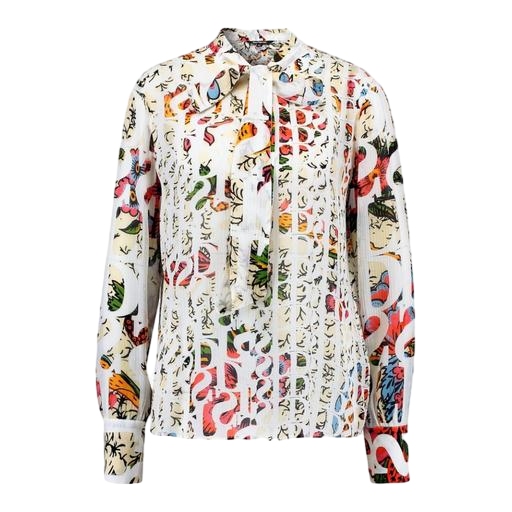
multicolor mademoiselle shirt, multicolor slim-fit penny collar floral-print shirt, multicolor butterfly-print blouse, white background